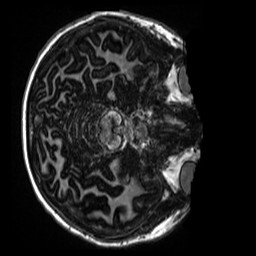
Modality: MP2RAGE
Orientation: axial
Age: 13
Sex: female
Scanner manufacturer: siemens
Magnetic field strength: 3 T
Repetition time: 4 s
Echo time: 0.00303 s